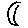
Label: moon